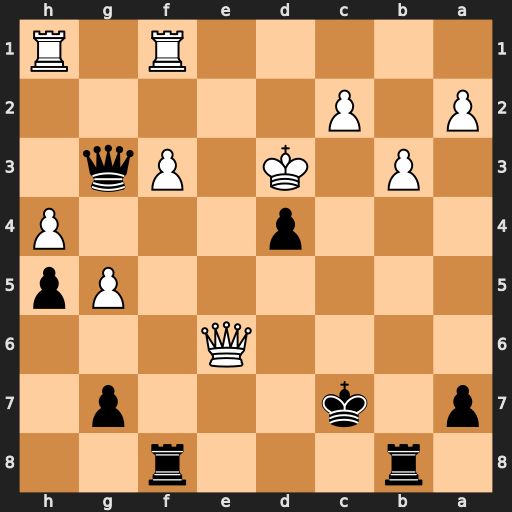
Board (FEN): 1r3r2/p1k3p1/4Q3/6Pp/3p3P/1P1K1Pq1/P1P5/5R1R
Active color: b
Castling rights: -
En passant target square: -
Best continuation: Rxf3+ Kd2 Qf4+ Ke2 Re3+